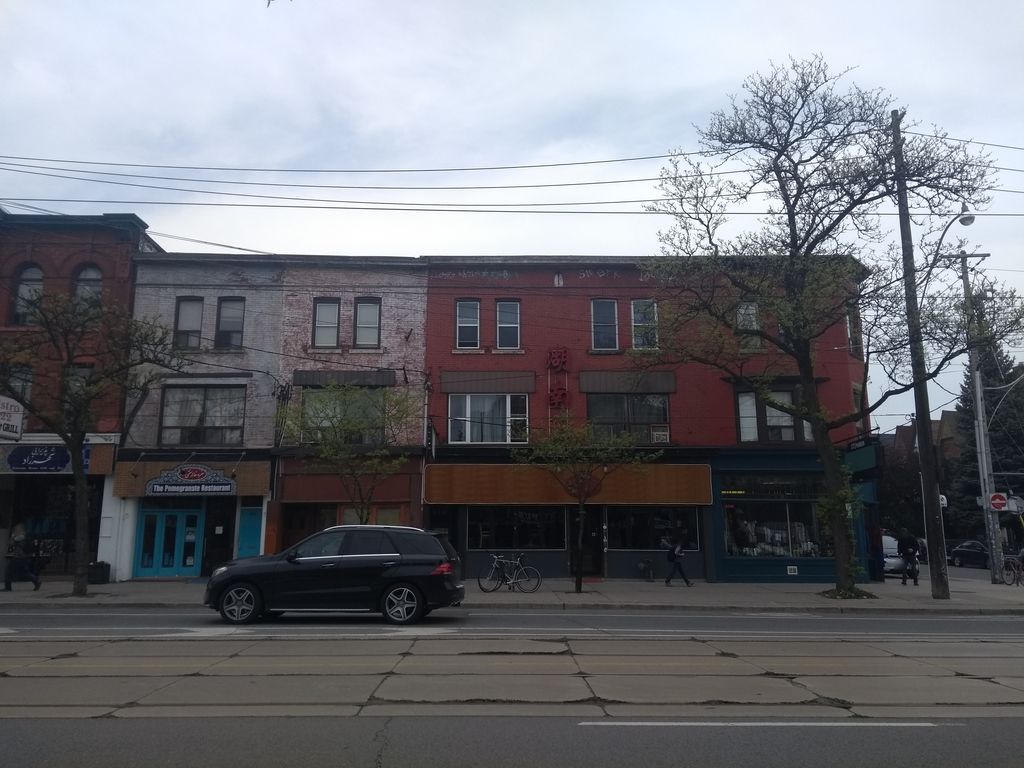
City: toronto